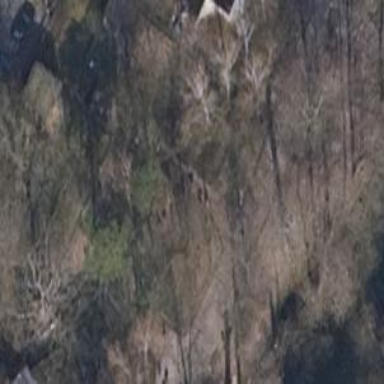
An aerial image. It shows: Fence surrounding woodland area.